Field crop: maize
Growth stage: 2
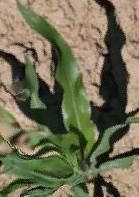
Species: maize